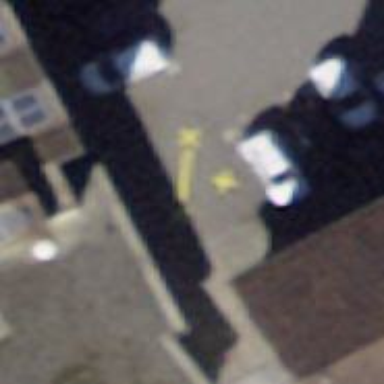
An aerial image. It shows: Bicycle parking area with wall loops.